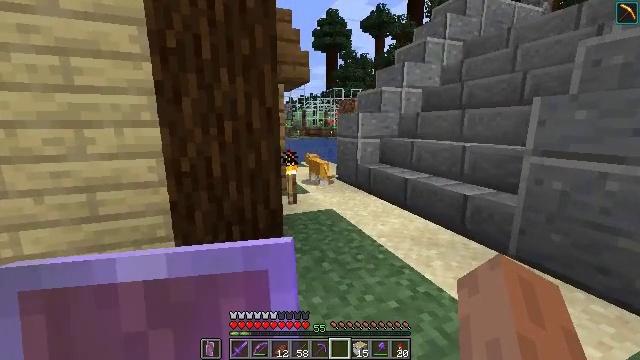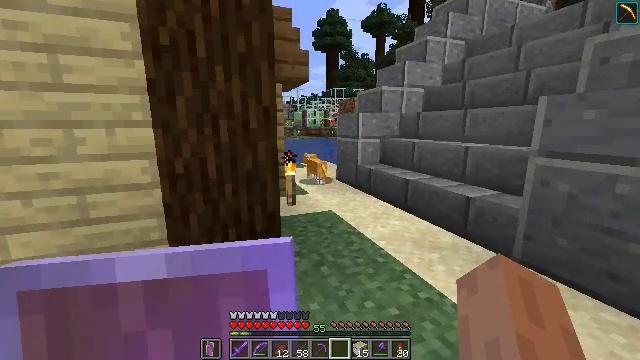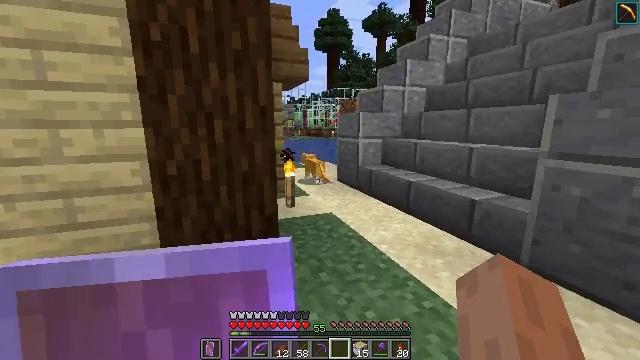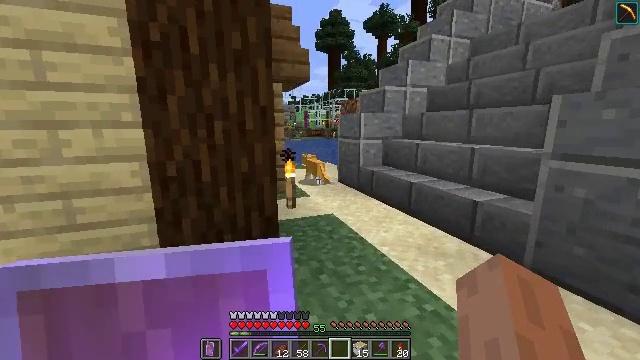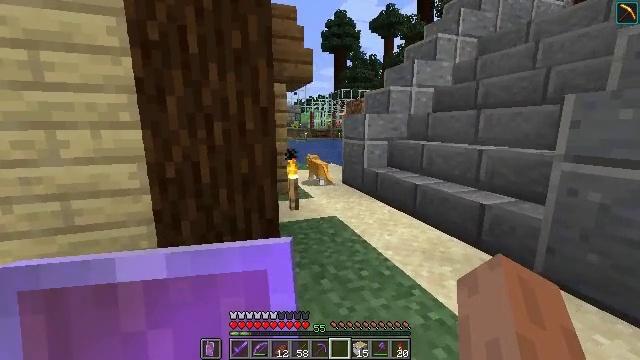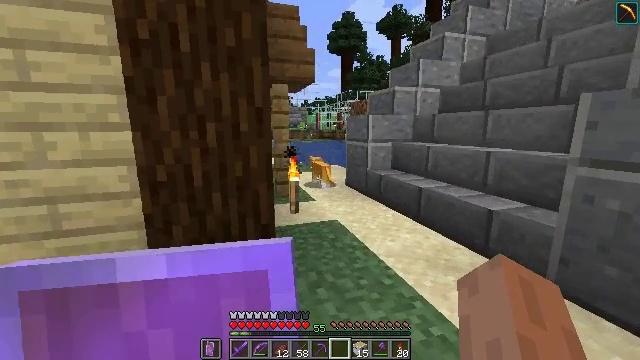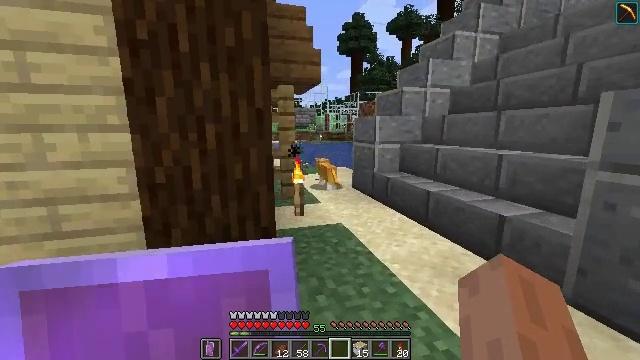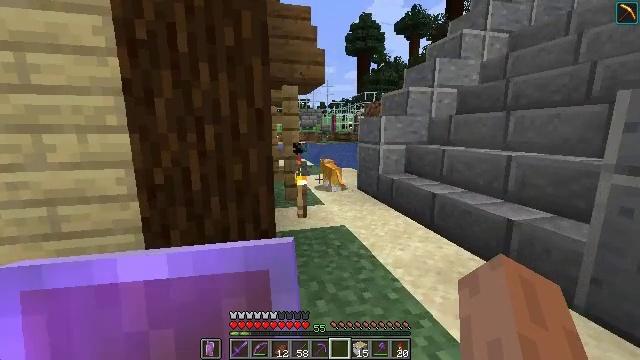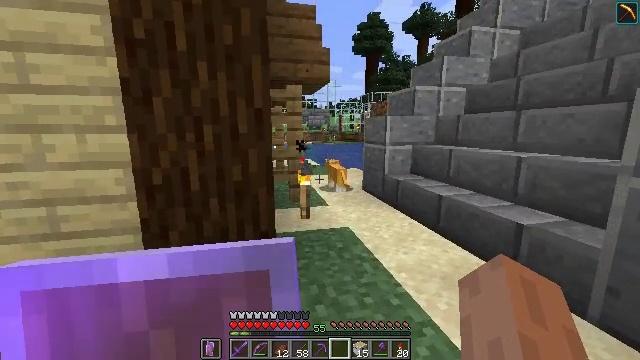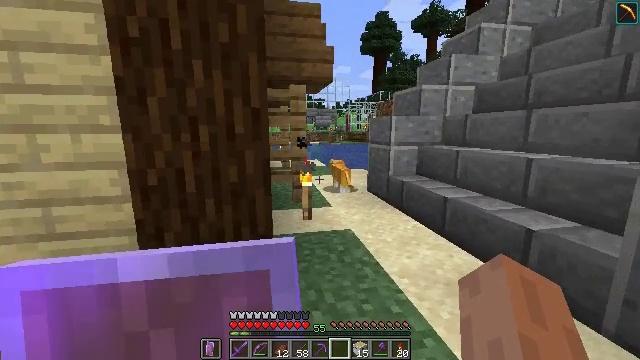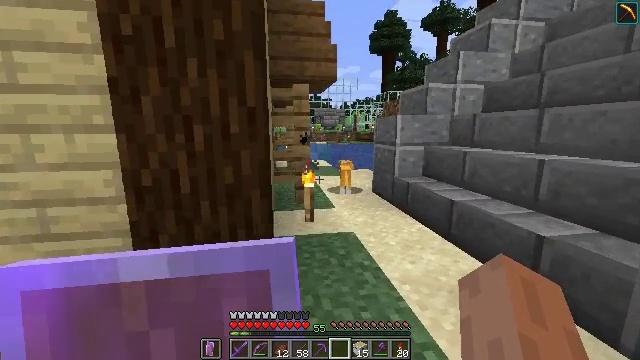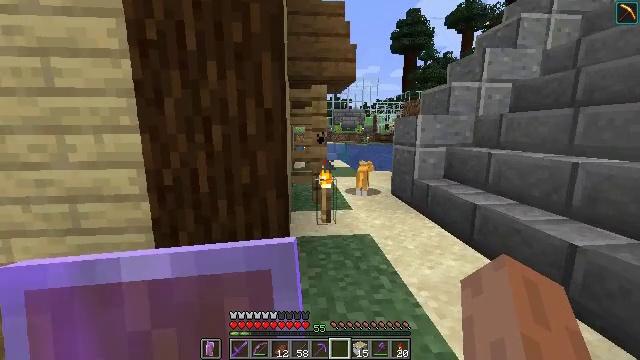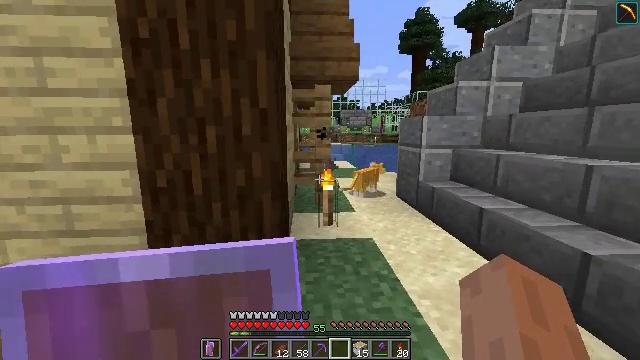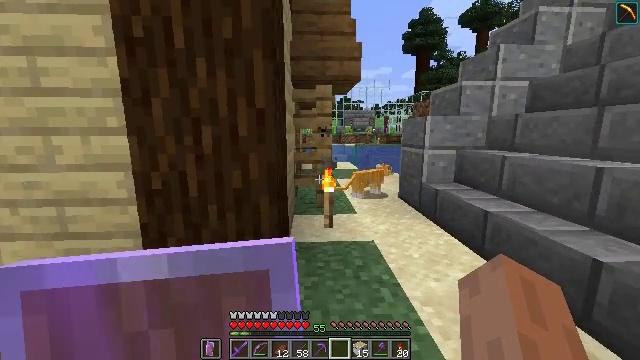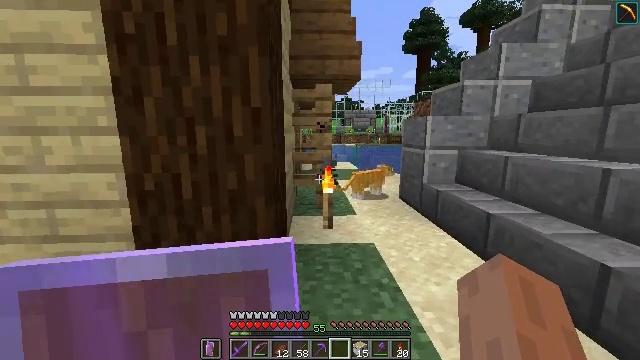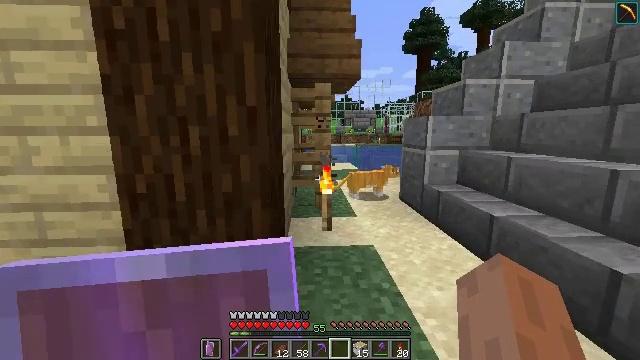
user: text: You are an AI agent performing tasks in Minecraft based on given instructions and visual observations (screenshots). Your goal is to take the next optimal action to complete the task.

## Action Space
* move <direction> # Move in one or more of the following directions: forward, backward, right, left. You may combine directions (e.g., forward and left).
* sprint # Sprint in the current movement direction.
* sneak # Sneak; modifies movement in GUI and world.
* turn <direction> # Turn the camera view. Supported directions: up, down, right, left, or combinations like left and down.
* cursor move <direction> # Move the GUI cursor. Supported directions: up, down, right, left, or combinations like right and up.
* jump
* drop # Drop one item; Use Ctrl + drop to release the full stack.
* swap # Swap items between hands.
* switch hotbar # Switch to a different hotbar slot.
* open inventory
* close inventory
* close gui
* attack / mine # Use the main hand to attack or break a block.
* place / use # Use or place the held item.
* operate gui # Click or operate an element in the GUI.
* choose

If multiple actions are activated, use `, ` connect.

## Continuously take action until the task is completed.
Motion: motion action
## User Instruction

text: Craft a lead using the crafting table and the right materials.
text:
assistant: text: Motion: move forward, sneak
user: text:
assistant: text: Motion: move forward, sneak
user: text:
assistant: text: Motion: move forward and move right, sneak
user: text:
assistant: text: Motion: move forward and move right, sneak, turn left
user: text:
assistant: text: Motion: move forward and move right, sneak, turn left
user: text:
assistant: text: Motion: move forward and move right, sneak, turn left
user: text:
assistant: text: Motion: move forward and move right, sneak, turn left
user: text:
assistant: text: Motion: move forward and move right, sneak, turn left
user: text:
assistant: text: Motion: move forward and move right, sneak, turn left
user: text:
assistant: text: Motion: move forward and move right, sneak, turn left
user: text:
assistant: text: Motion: move forward and move right, sneak, turn left
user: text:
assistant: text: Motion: move forward, sneak, turn left
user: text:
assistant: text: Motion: move forward, sneak
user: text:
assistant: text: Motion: move forward, sneak
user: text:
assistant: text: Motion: move forward, sneak
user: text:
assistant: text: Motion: move forward, sneak
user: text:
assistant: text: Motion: move forward and move right, sneak
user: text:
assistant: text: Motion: move forward and move right, sneak
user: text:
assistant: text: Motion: move forward and move right, sneak
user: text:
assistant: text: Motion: move forward and move right, sneak
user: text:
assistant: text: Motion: move forward and move right, sneak
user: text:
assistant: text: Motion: move forward and move right, sneak
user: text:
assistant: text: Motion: move forward, sneak
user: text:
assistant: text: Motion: move forward, sneak
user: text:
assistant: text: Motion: move forward, sneak
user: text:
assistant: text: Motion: move forward, sneak
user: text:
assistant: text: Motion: move forward, sneak
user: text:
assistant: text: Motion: move forward, sneak
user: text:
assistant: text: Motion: move forward, sneak
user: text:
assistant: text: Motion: move forward, sneak